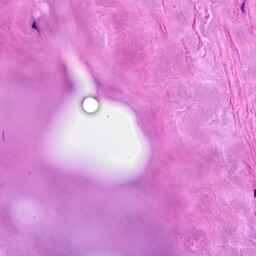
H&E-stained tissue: Breast